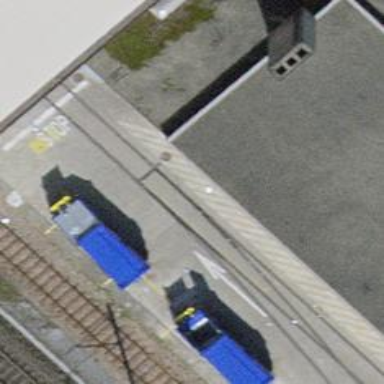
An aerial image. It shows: Railway switch.